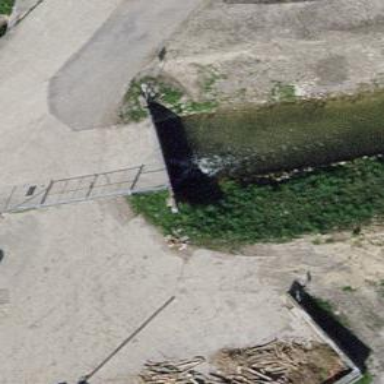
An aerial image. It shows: Canal culvert running through tunnel.